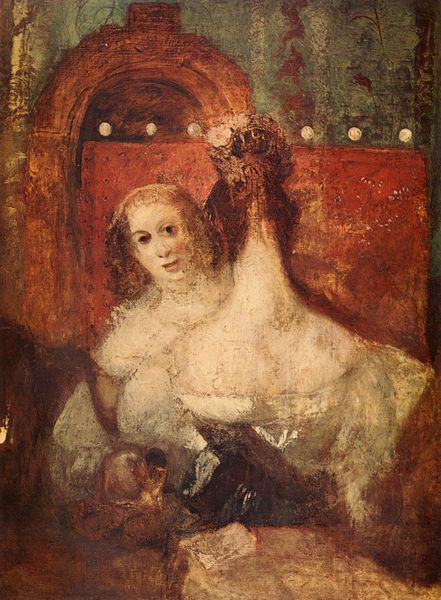
Titel: Zwei Frauen und ein Brief
Künstler: William Turner
Standort: London
Institution: Tate Gallery
Schlagwörter: akt, blau, gemälde, hand, haut, körper, nackt, vogel, weiß, frauen, grün, impressionismus, ausschnitt, blume, blumen, braun, brust, busen, frau, grau, haar, hell, hintergrund, kleid, lampe, lampen, licht, lichter, mund, nase, orange, schwarz, tür, zimmer, blick, dame, rot, tuch, beige, malerei, blond, gelage, jung, wand, arm, augen, bibel, blass, falten, gesicht, judith, kleidung, salome, hände, portrait, porträt, vorhang, vögel, kirche, figur, haare, halbfigur, lange haare, decke, bühne, theater, haarreif, lippen, locken, krug, statue, sofa, liegen, bogen, tapete, goya, paravent, bett, zofe, raumteiler, kammer, ankleiden, couch, liegend, tor, unscharf, rothaarig, rückenfigur, hässlich, wimpel, liege, korpus, verschwommen, verwischt, achsel, sturz, fresko, huhn, gestürzt, liegt, kurg, henne, freske, ankleide, fehlen, corpus, glühbirnen, rotz, nacckt, weißbraun